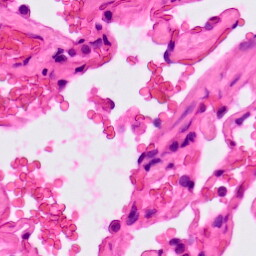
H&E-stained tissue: Lung